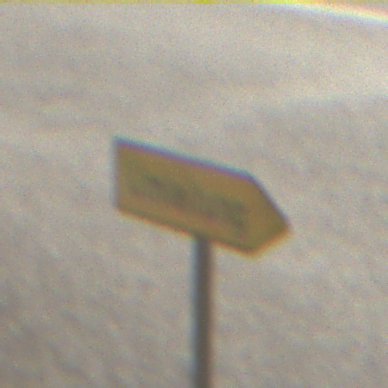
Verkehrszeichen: UmleitungswegweiserRechtsweisend
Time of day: MorningAfternoon
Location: Outdoor (RoadRail)
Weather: PartlyCloudy
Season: NotSpecified
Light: Natural